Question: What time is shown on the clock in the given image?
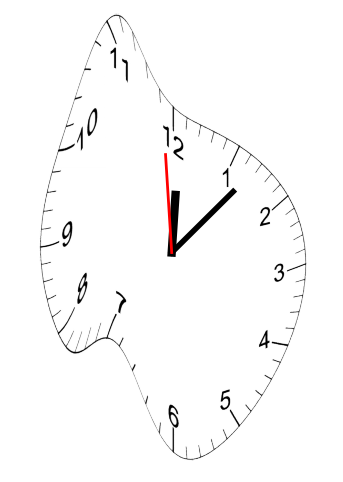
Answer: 12:06:59